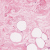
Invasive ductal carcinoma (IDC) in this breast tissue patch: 0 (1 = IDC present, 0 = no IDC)